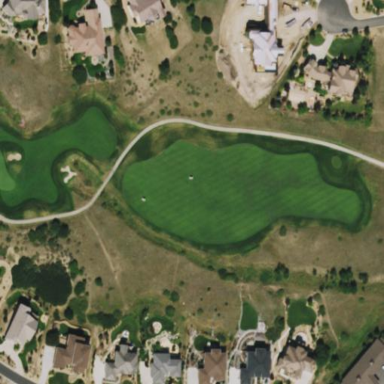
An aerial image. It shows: Golf fairway surrounded by grass.